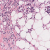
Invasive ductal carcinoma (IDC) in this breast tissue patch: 0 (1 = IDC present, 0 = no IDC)